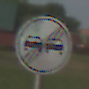
Verkehrszeichen: EndeUeberholverbot
Umgebung: Outdoor, Nature
Tageszeit: MorningAfternoon
Wetter: PartlyCloudy
Licht: Natural
Jahreszeit: NotSpecified
Kontrast: HighContrast